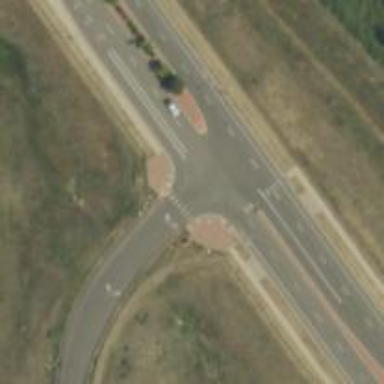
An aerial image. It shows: Zebra crossing with clear zebra markings.